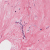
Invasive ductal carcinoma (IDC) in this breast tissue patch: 0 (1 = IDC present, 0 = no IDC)